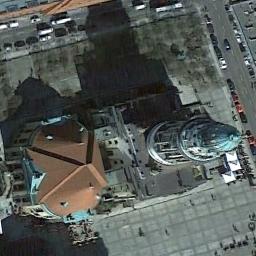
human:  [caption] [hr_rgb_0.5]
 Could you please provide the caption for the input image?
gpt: The church with a green circular pointed tower and an orange sloping dome is built in the open area .

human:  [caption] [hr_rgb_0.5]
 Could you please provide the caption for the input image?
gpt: This is a church with an octagon roof in the middle like an umbrella .

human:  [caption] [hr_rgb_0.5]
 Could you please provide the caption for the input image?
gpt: The church with a circular roof is on the open place .

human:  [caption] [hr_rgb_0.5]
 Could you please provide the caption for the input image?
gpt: A church with a gray rectangular roof and a blue domed tower on the main house, Surrounded by trees, Roads and cars .

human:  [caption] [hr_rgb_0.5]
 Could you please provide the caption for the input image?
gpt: A church with a orange roof on a open square .